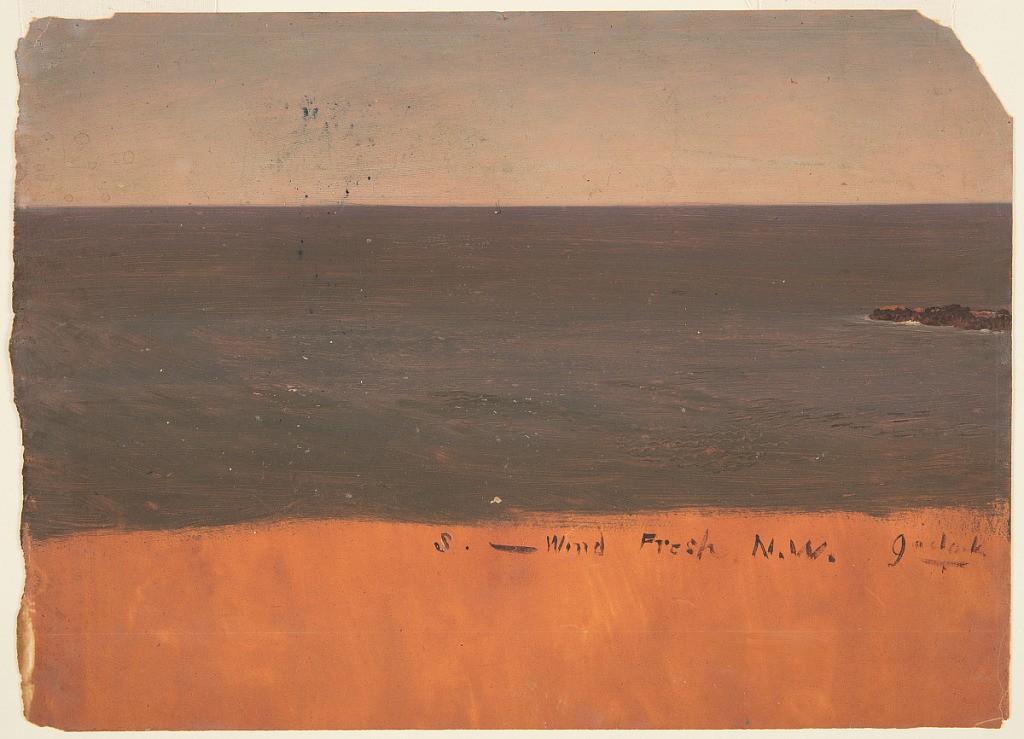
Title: Maine Coast, Mt. Desert Island
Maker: Frederic Edwin Church, American, 1826–1900
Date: July–September 1850
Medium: Oil on tan wove paper
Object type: drawing
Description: Seascape and landscape sketch showing an elevated view of the ocean and nearby coastal rocks off the shore of Maine. Dark blue, rippling ocean water extends from the foreground to the background, while a rocky outcropping protrudes from the water in the middle distance at right. One diminutive ship is visible near the horizon at center, its two masts barely visible. Above, the open sky is rendered in a transparent shade of dark blue that allows the brick-colored ground to remain visible. This lateritious ground color is visible along the lower portion of the composition as well.